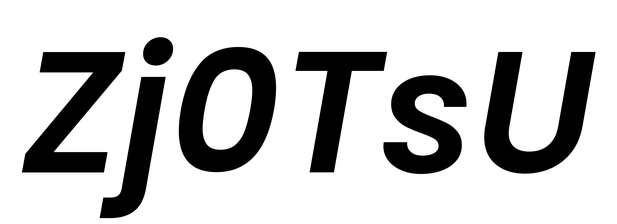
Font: Poppins-SemiBoldItalic